Interaction volume radius: 10 \u00c5
Interaction volume height: 15 \u00c5
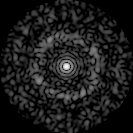
Disorder parameter: 0.8299